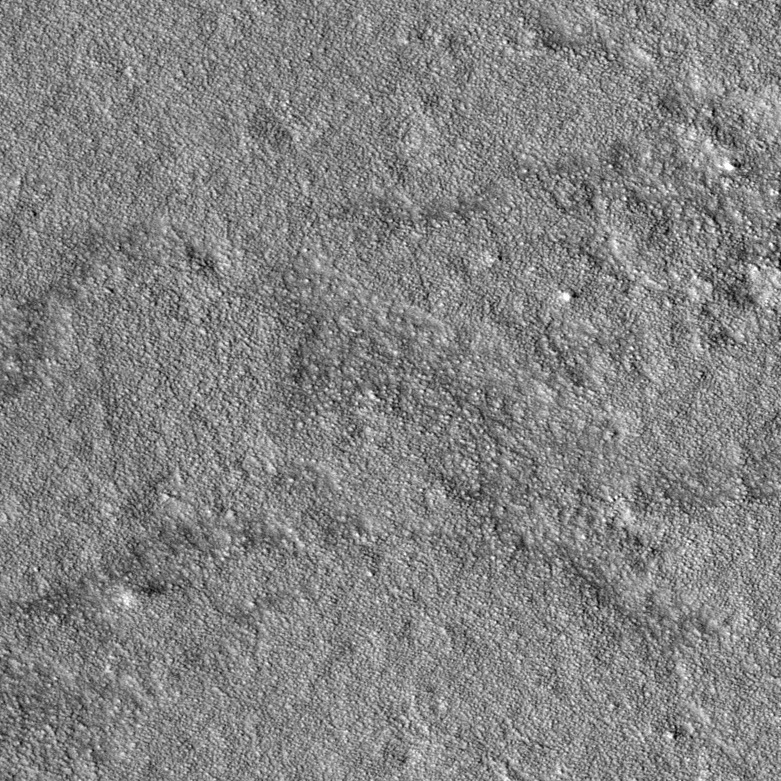
Label: dustdevil